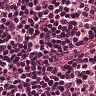
Metastatic tissue present: no